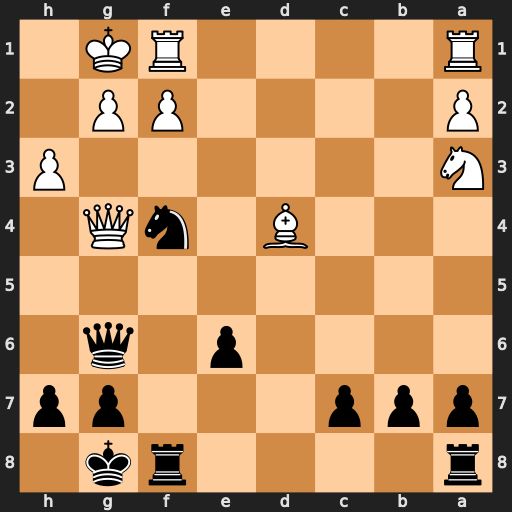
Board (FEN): r4rk1/ppp3pp/4p1q1/8/3B1nQ1/N6P/P4PP1/R4RK1
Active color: b
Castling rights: -
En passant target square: -
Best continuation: Qxg4 hxg4 Ne2+ Kh2 Nxd4